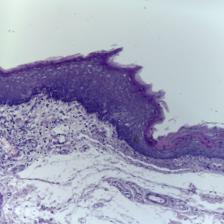
Diagnosis: Normal